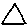
Label: triangle